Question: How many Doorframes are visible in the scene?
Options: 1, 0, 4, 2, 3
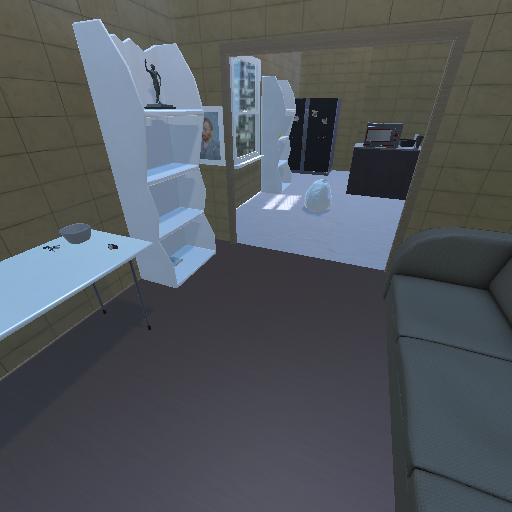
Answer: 1